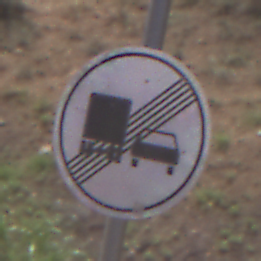
Verkehrszeichen: EndeUeberholverbotKraftfahrzeuge
Umgebung: Outdoor, RoadRail
Tageszeit: Midday
Wetter: Clear
Licht: Natural
Jahreszeit: NotSpecified
Kontrast: HighContrast